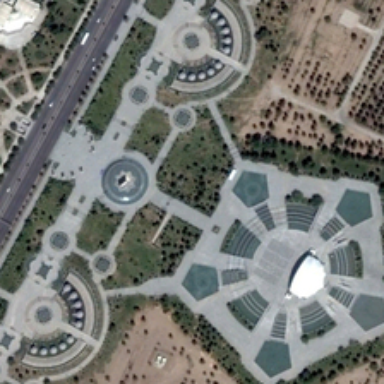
Some sparse green trees are around a square near a road .